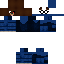
A male human skin with dark skin, wearing brown long hair dressed in a blue hoodie and blue pants, featuring a closed mouth.